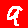
Digit: 9